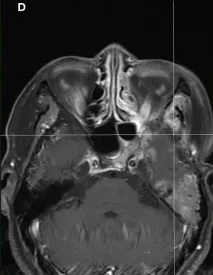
MR images in sagittal plane. The cross location denotes no recurrent tumor.
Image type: radiology (mri)